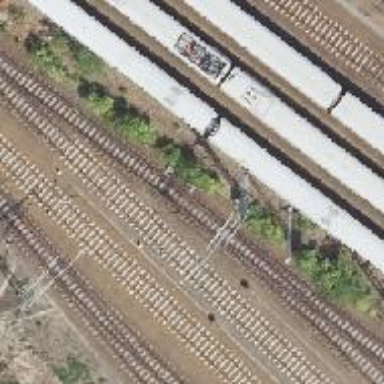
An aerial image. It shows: Railway switch.